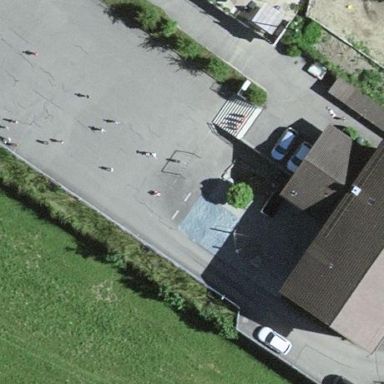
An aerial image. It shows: School.